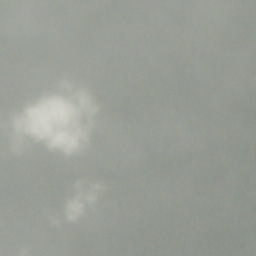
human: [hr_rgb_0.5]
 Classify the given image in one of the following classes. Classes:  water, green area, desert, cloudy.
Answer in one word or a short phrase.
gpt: cloudy